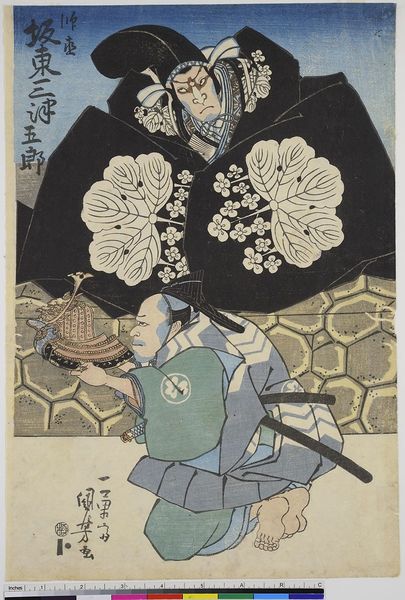
Titel: Schauspielerporträt Bando Mitsugoro als Moronao
Künstler: Utagawa Kuniyoshi
Standort: Hamburg
Institution: Museum für Kunst und Gewerbe Hamburg
Schlagwörter: blau, himmel, mann, schwarz, zeichen, kopfbedeckung, holzschnitt, japan, schiff, mauer, könig, asien, druckgraphik, druckgrafik, soldat, helm, kniend, krieger, zeit, schauspieler, farbholzschnitt, schauspielerin, samurai, kabuki, edo, vasall, reproduktionen, druckerzeugnisse, pflanzenornamente, soldatenleben